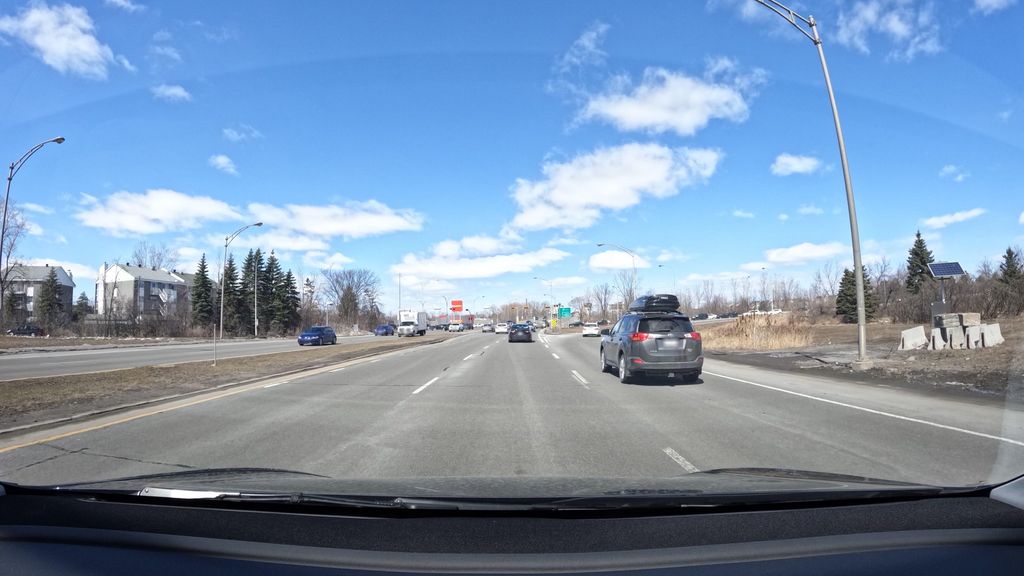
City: montreal